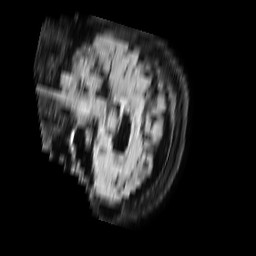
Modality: FLAIR
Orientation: sagittal
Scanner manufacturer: philips
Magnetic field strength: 1.5 T
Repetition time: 6 s
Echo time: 0.1025 s